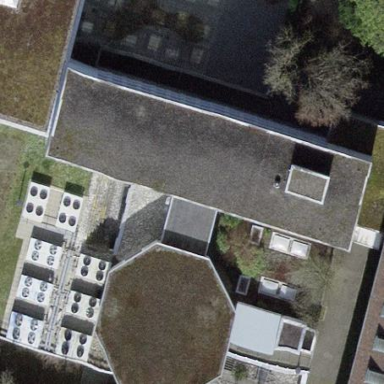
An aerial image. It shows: Office building.